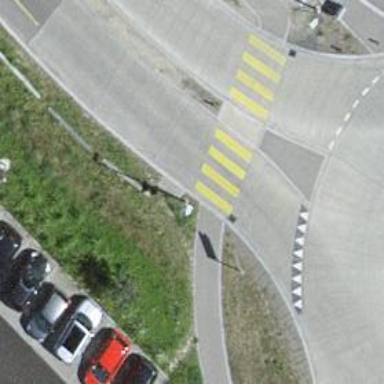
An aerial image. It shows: Primary highway with asphalt surface and designated cycle lane.